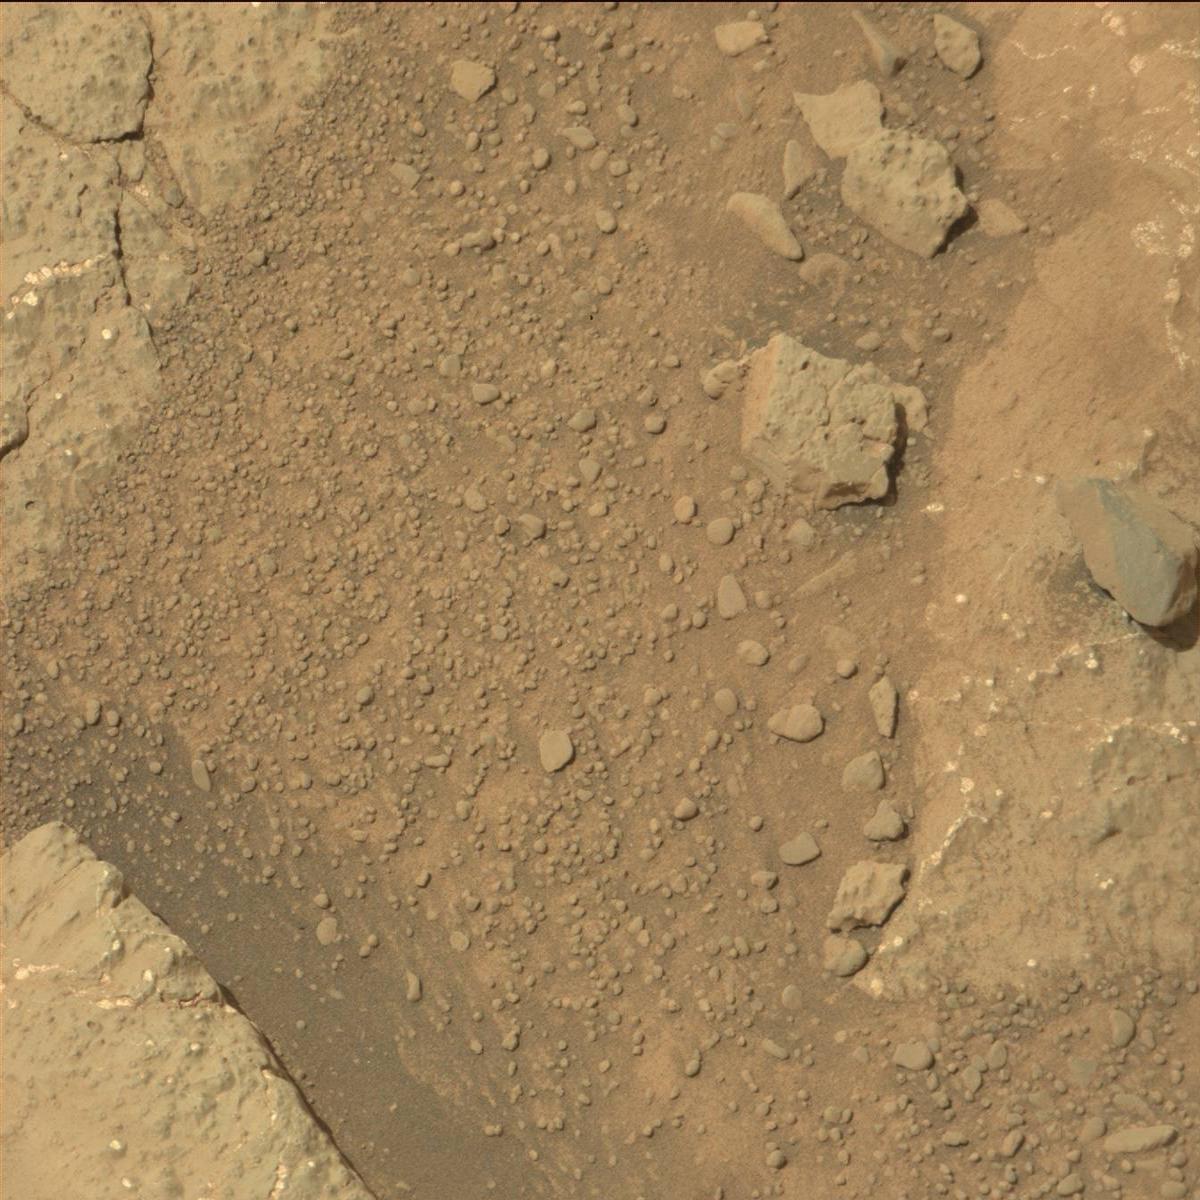
Terrain classes present: Bedrock, Rock, Sand / Soil